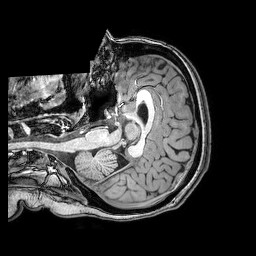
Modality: T1w
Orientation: axial
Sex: female
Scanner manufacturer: philips
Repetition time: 0.008112 s
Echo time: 0.00371 s